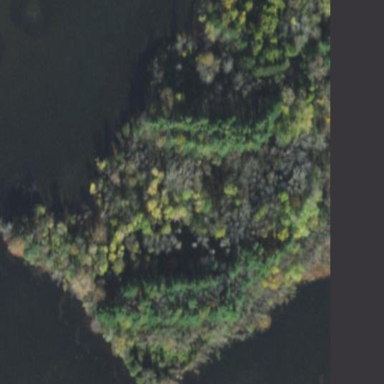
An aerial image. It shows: Mixed leaf woodland.